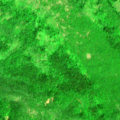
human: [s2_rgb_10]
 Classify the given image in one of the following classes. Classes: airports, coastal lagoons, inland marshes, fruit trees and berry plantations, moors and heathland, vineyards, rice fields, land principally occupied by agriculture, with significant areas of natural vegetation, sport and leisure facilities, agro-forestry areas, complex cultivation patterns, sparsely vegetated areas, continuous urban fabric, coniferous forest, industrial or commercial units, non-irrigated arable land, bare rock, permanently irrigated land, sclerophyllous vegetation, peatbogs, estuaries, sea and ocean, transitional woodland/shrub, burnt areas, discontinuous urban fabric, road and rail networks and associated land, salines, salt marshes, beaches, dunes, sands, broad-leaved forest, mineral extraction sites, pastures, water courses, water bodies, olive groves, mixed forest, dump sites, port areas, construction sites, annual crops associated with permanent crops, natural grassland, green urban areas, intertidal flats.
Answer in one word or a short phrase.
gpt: broad-leaved forest, transitional woodland/shrub